Длинный тонкий гибкий ковер лежит на полу. Один конец ковра загнули и с постоянной горизонтальной единичной скоростью потянули назад над той частью ковра, которая покоится (см. рис).
Найдите скорость центра масс движущейся части ковра.
Какова минимальная сила, необходимая для того, чтобы тянуть движущуюся часть ковра, если ковер имеет единичную длину и единичную массу?
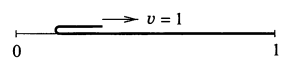
Ответ: $$ v_{ц}=\frac{d x_{ц}}{d t}=d \frac{(3 / 4) x}{d t}=\frac{3}{4} $$
Ответ: $$ F=1/2 $$
Темы:
T, Механика, Динамика, 200 задач, Протяженный объект